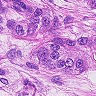
Metastatic tissue present: yes